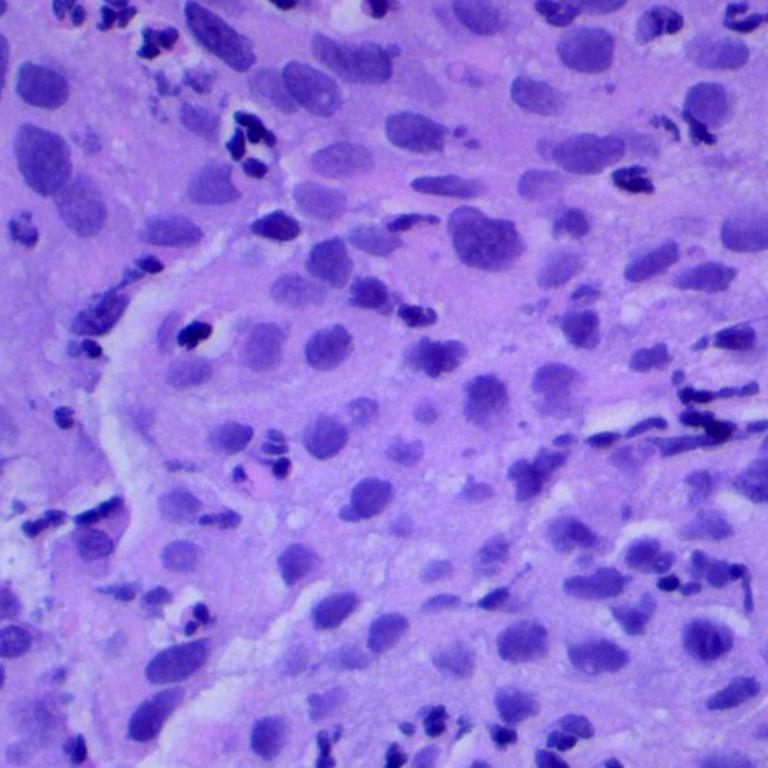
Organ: lung
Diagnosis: squamous carcinomas